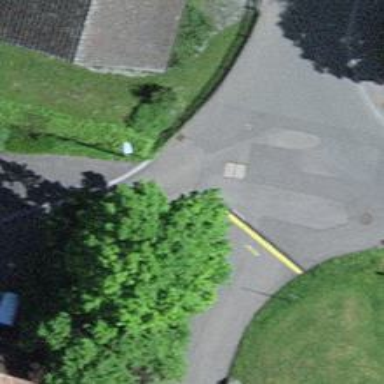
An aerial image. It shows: Residential road with asphalt surface and sidewalk on the left side.